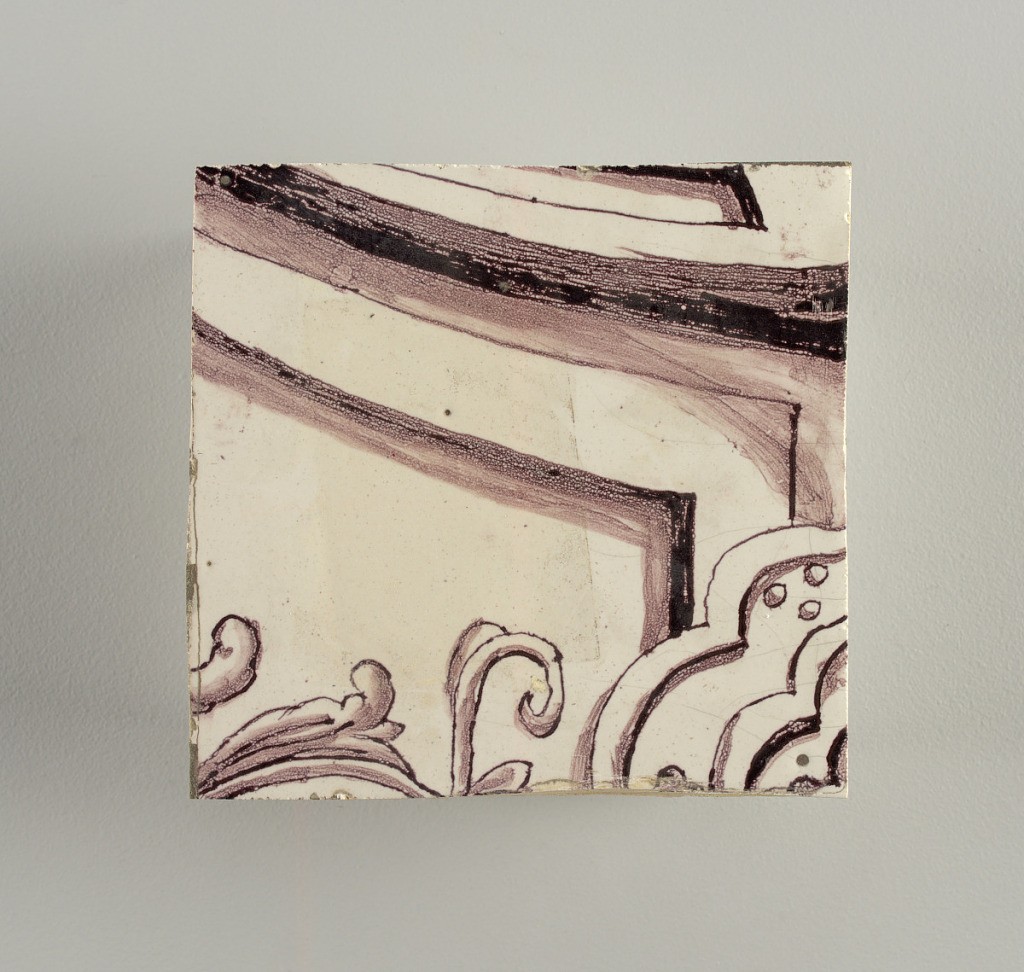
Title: Tile wall facing
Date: ca. 1725
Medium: Tin-glazed earthenware, underglaze
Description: Horizontal rectangle.  Thirty tiles wide and twenty-three tiles high with opening for fireplace eleven tiles wide and ten high.  Foliage arabesques disposed about three vertical axes from which are emphazised by urns at center and right, and at left by the figure of a standing woman carrying an infant on her arm and accompanied by two children.